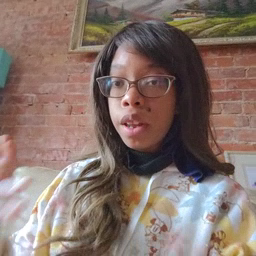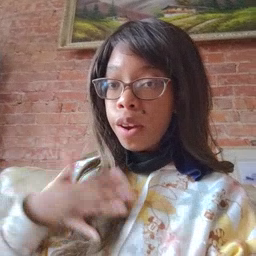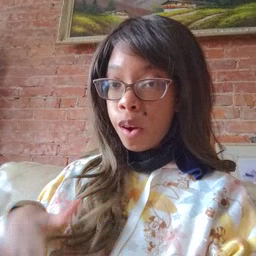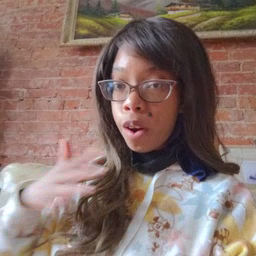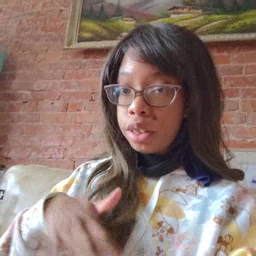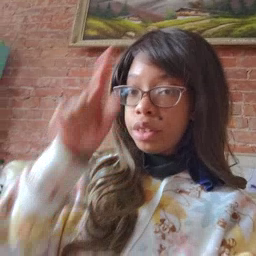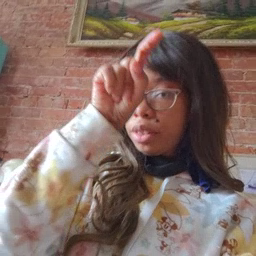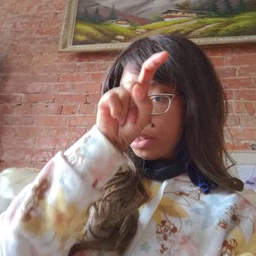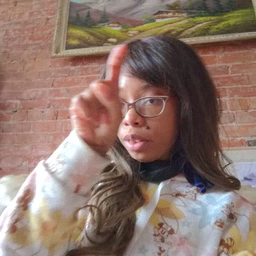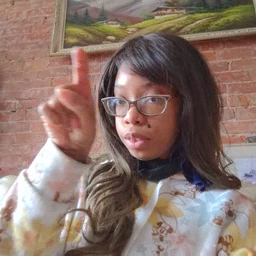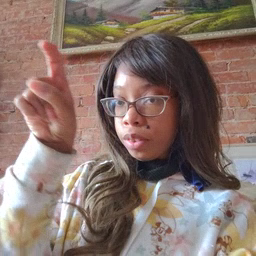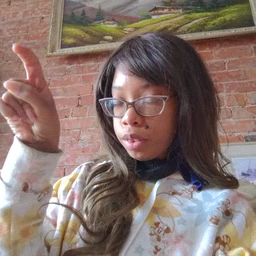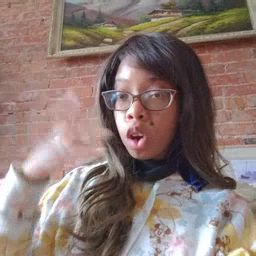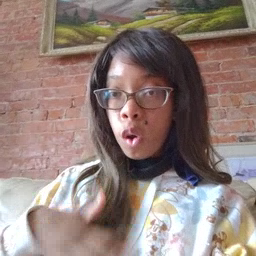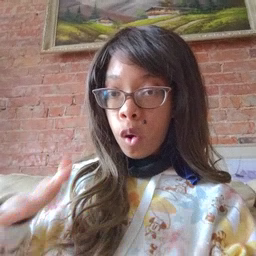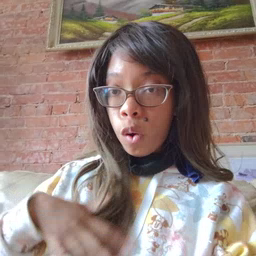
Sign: closet